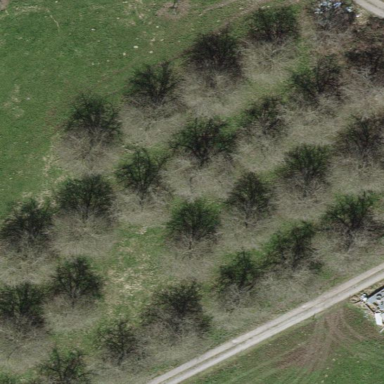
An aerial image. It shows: Orchard.